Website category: sports
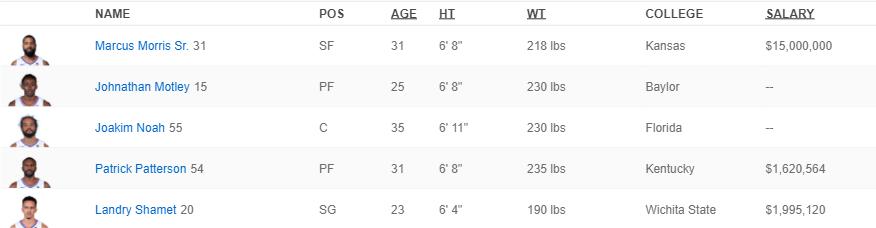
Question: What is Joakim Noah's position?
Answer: C

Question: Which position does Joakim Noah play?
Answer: C

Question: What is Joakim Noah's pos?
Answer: C

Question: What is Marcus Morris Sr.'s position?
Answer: SF

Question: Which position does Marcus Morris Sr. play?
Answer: SF

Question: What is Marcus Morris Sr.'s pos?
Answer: SF

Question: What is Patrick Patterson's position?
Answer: PF

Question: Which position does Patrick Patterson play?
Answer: PF

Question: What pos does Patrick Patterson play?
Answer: PF

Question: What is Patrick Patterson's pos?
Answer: PF

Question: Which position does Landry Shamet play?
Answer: SG

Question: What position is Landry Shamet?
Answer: SG

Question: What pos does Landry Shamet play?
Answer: SG

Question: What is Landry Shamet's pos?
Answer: SG

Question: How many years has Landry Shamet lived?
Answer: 23

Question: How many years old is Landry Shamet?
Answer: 23

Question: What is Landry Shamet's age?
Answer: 23

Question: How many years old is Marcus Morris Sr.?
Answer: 31

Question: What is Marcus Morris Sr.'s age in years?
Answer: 31

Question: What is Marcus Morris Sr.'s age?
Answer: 31

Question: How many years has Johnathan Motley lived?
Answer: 25

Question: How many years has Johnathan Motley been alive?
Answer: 25

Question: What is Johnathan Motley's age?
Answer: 25

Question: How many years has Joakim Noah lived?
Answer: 35

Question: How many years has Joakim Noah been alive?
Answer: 35

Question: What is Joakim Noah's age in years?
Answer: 35

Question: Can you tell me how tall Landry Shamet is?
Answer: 6' 4"

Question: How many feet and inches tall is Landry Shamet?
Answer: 6' 4"

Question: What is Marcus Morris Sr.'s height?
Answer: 6' 8"

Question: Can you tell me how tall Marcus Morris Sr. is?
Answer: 6' 8"

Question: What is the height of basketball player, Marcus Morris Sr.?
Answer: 6' 8"

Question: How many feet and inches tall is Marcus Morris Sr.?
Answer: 6' 8"

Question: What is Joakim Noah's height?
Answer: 6' 11"

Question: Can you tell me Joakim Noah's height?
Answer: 6' 11"

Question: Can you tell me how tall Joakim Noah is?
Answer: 6' 11"

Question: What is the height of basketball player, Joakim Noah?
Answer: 6' 11"

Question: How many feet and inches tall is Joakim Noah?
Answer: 6' 11"

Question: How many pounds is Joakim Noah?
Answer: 230 lbs

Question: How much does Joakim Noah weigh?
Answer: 230 lbs

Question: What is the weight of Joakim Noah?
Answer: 230 lbs

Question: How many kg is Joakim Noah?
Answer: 230 lbs

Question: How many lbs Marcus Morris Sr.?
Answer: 218 lbs

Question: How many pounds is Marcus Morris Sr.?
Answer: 218 lbs

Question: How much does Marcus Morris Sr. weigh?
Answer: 218 lbs

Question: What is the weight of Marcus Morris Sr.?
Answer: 218 lbs

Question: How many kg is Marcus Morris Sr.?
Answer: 218 lbs

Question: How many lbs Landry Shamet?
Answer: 190 lbs

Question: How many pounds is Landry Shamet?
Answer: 190 lbs

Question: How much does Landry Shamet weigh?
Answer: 190 lbs

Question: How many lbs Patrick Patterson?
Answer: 235 lbs

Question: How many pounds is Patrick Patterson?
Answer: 235 lbs

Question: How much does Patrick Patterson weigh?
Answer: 235 lbs

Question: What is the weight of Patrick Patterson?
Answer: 235 lbs

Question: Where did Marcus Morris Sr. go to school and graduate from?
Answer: Kansas

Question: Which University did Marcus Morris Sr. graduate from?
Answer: Kansas

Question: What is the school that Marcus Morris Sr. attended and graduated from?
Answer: Kansas

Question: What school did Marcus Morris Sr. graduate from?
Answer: Kansas

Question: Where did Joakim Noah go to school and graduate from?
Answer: Florida

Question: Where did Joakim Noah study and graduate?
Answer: Florida

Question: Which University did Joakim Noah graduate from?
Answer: Florida

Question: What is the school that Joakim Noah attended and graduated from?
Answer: Florida

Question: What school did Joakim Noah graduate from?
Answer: Florida

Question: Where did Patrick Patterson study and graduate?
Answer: Kentucky

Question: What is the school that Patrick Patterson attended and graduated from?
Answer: Kentucky